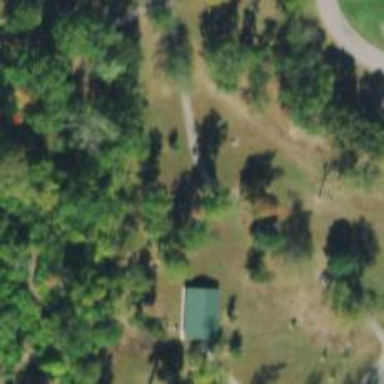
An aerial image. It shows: Disc golf tee area.